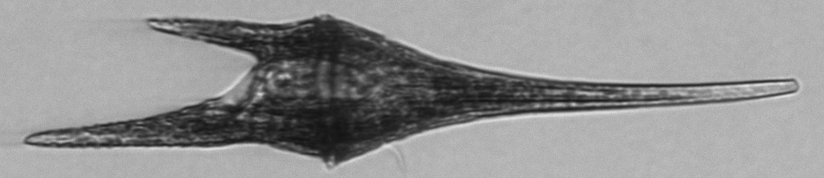
Label: Tripos_furca